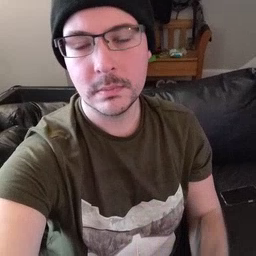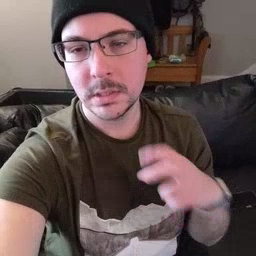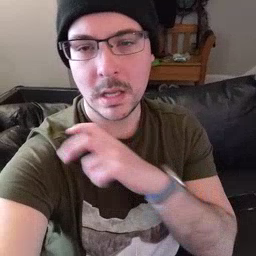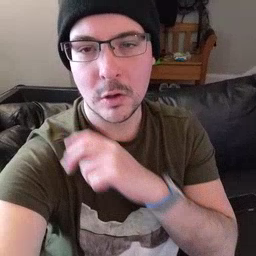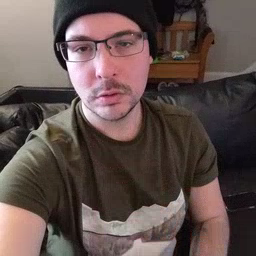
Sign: stairs